Aerial crown-view tile of a tropical tree (Barro Colorado Island, Panama), acquired 20250616:
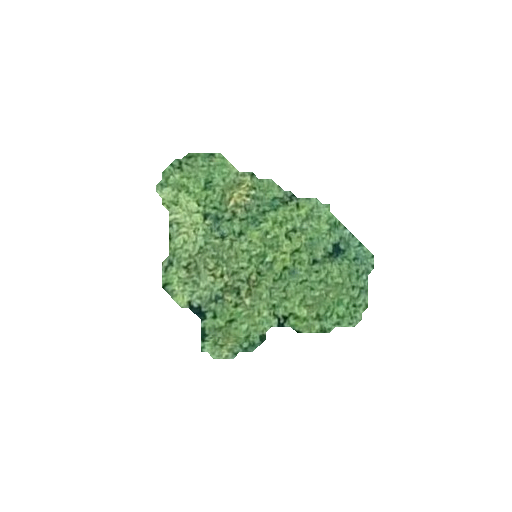
Species: Inga marginata
GBIF accepted scientific name: Inga marginata
Crown area: 42.94 m²